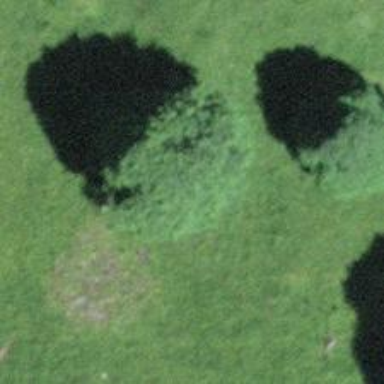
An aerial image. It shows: Beautiful tree in nature.